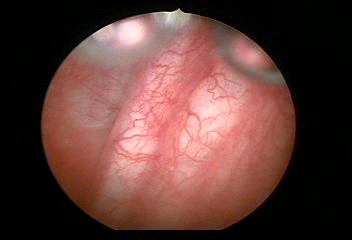
Modality: WLC
Class: Normal mucosa
Bladder cancer association: No